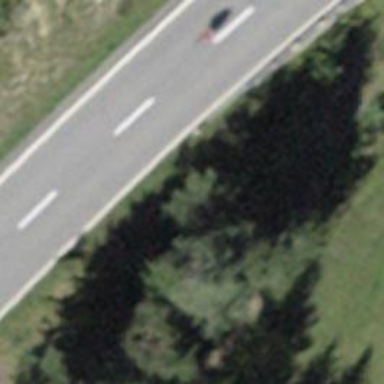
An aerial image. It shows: Secondary road with asphalt surface.